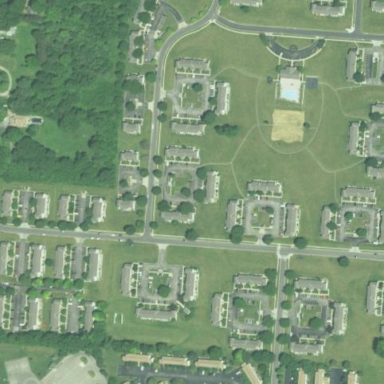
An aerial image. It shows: Residential area within neighborhood.